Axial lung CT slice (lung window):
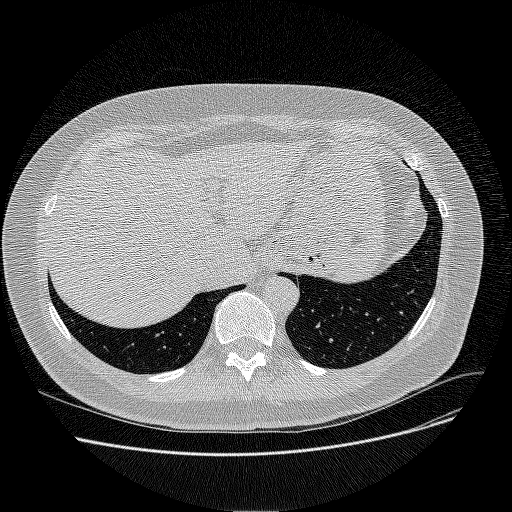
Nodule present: no